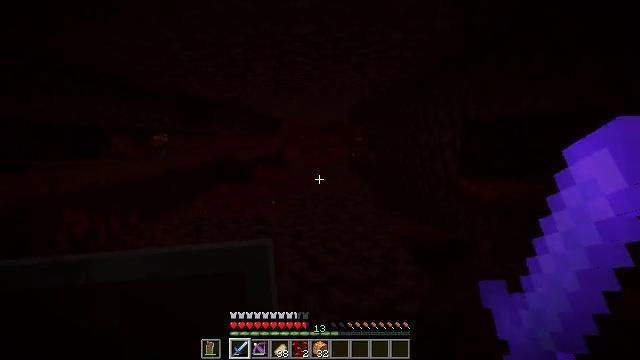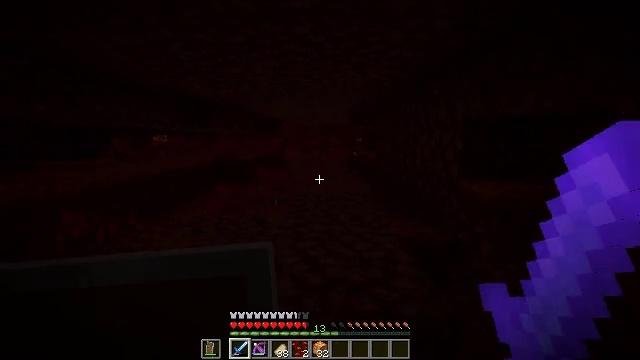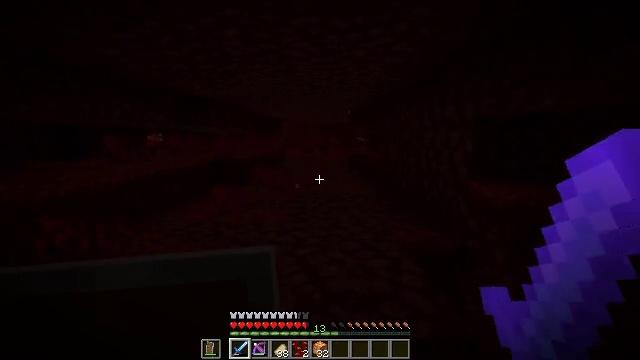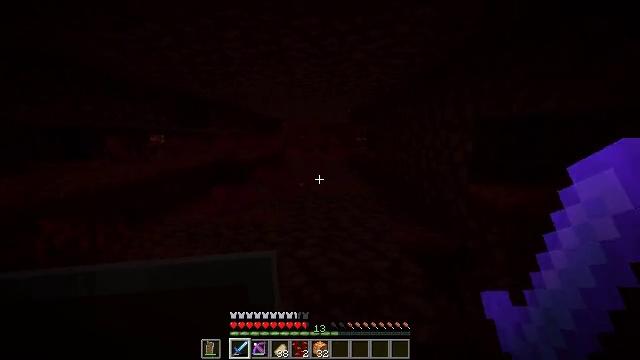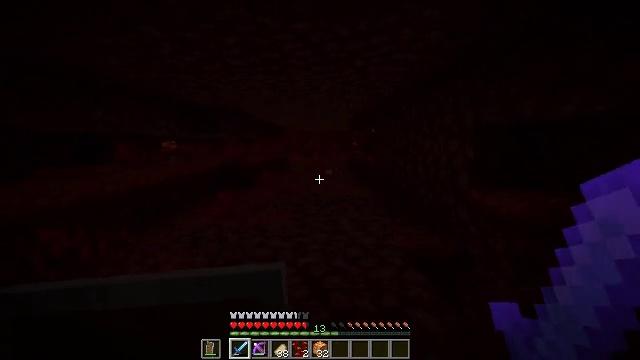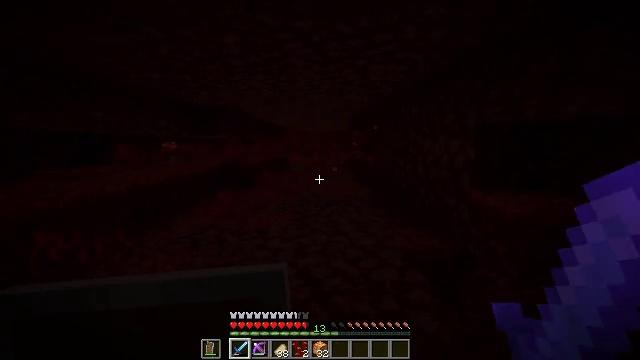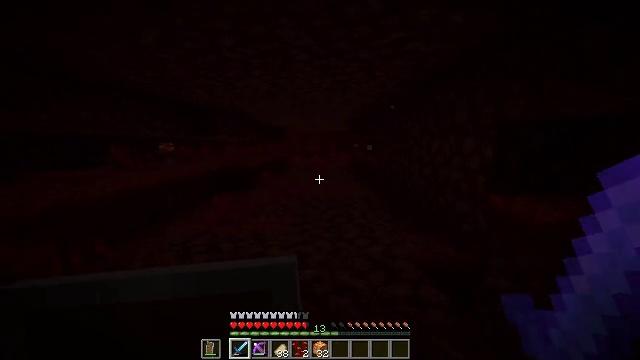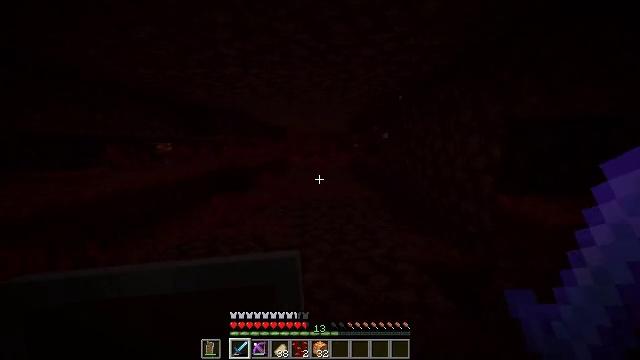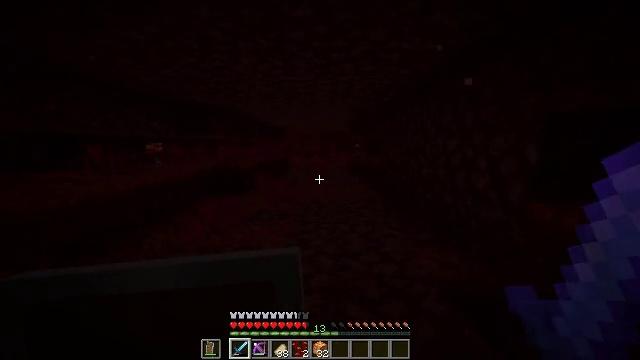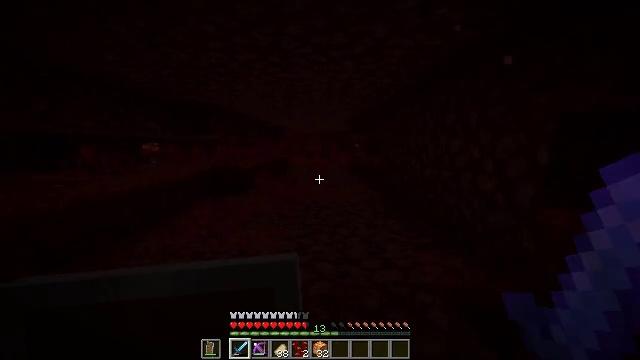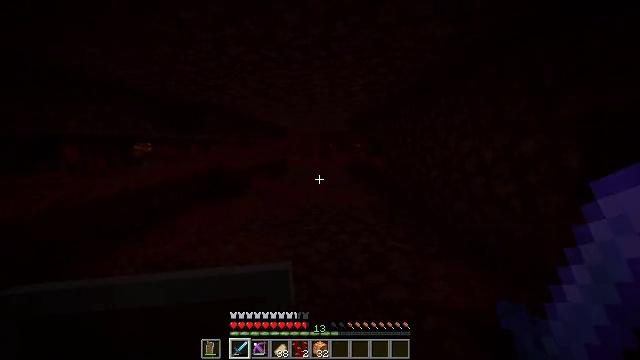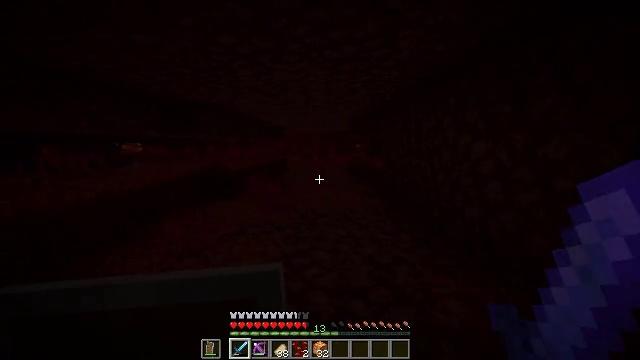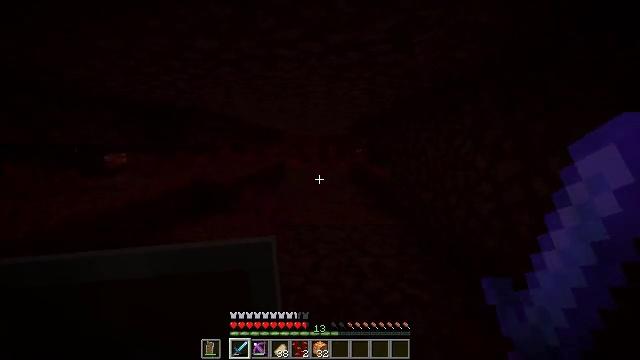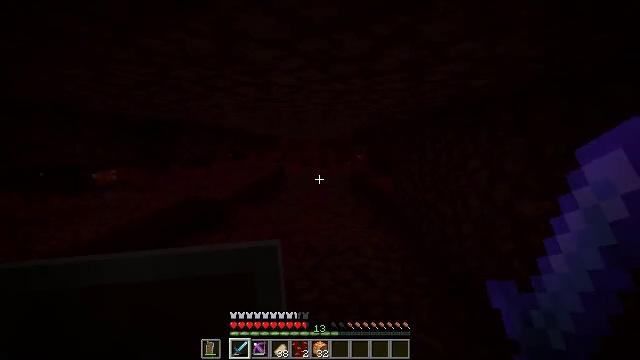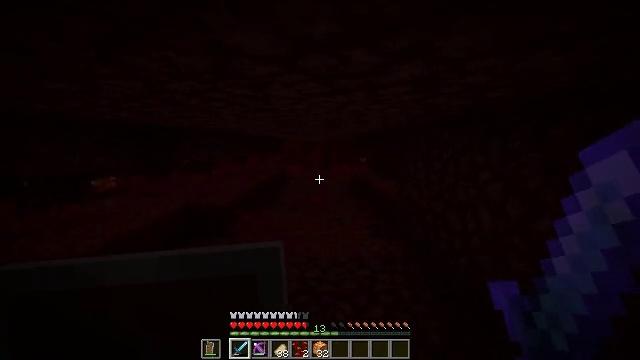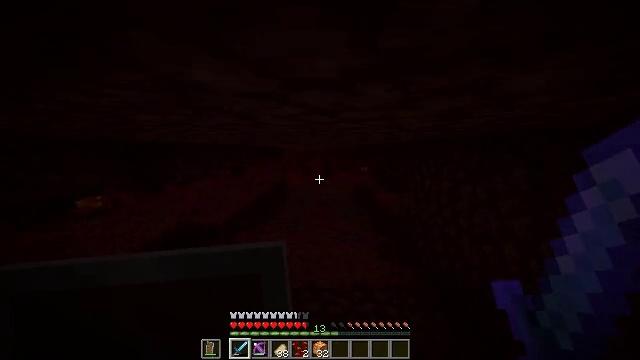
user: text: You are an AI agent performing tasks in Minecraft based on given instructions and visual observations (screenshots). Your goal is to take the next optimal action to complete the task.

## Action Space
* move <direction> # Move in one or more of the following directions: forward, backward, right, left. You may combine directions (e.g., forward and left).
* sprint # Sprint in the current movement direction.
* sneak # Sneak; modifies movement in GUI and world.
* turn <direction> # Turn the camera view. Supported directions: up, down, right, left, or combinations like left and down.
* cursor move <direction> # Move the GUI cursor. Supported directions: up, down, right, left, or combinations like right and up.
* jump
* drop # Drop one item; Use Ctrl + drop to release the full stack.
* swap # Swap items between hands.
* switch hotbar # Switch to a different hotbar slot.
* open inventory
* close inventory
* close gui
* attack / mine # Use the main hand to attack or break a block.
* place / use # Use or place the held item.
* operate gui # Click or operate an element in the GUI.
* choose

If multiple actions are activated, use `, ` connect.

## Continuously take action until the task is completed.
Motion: motion action
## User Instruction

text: Remove weeping vines from the inventory.
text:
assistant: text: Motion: no_op
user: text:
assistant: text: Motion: move forward
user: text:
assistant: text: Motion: move forward
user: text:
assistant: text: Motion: move forward
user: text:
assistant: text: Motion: move forward
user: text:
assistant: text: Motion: move forward
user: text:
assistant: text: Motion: move forward
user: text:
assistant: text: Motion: move forward
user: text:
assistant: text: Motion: move forward
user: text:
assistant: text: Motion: move forward
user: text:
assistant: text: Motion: move forward
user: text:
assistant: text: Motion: move forward, jump
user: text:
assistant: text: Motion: move forward, jump
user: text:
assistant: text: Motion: move forward, jump
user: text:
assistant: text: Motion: move forward, turn up, jump
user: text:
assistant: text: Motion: move forward, jump
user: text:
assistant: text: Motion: move forward, jump
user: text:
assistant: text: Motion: move forward, jump
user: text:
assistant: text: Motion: move forward, jump
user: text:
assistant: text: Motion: move forward, jump
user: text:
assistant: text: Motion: move forward, turn up, jump
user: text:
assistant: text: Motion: move forward, turn up, jump
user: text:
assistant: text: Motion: move forward, jump
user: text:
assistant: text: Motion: move forward, jump
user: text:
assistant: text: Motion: move forward, jump
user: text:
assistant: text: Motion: move forward, jump
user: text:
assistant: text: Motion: move forward, jump
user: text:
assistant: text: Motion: move forward, jump
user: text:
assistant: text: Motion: move forward, jump
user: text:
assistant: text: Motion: move forward, jump